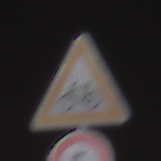
Verkehrszeichen: RadverkehrRechts
Zusatzzeichen unten: Geschwindigkeit5
Umgebung: Outdoor, Urban
Tageszeit: SunriseSunset
Wetter: PartlyCloudy
Licht: Natural
Jahreszeit: NotSpecified
Kontrast: LowContrast